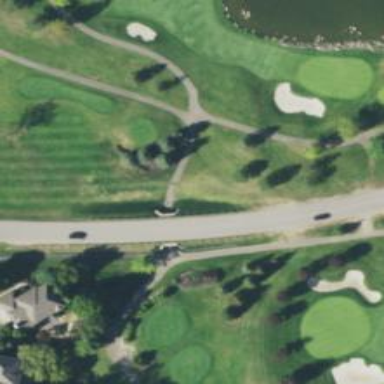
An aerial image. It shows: Path for golf carts.